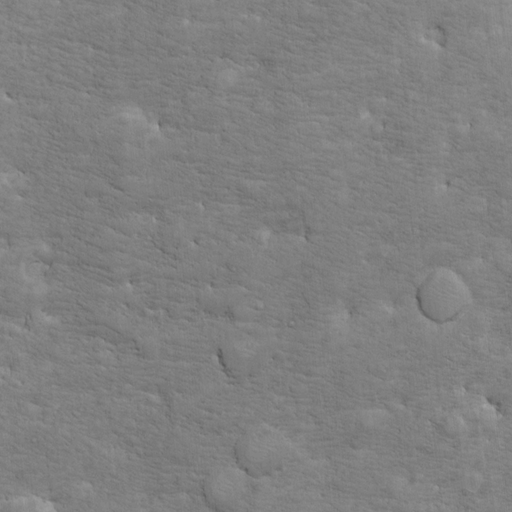
Classes present: Background